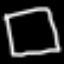
Label: square